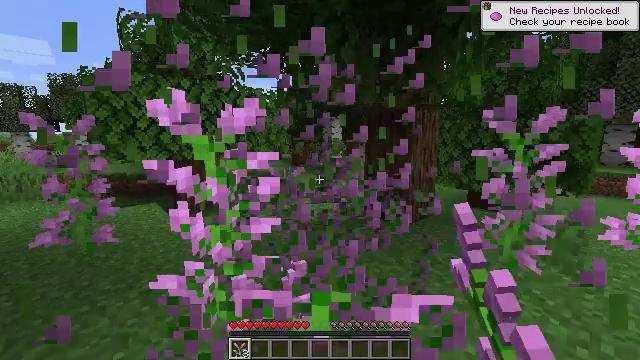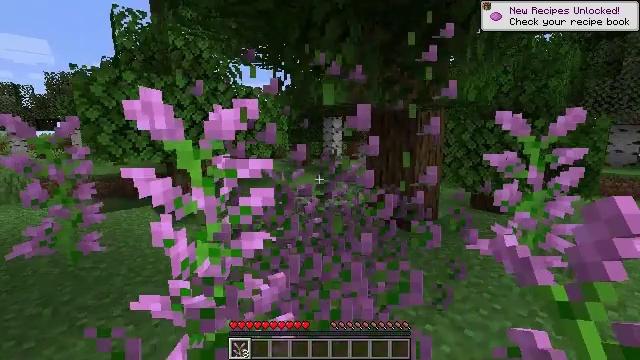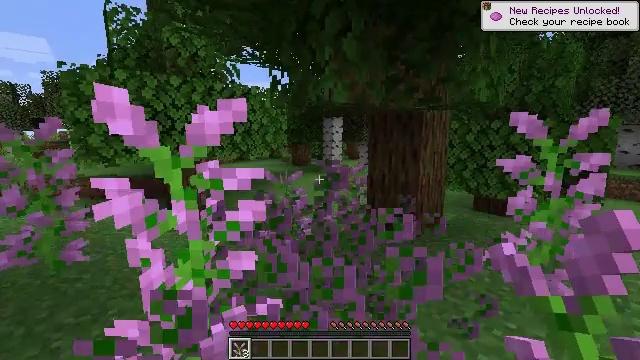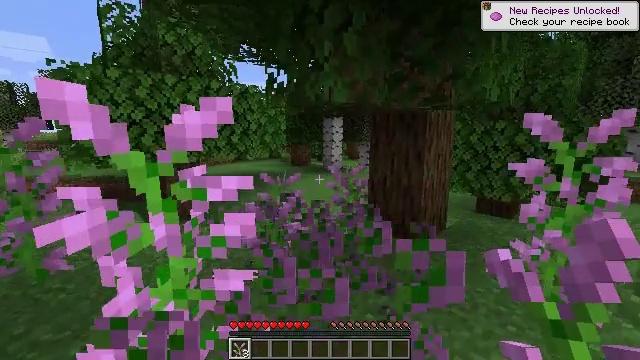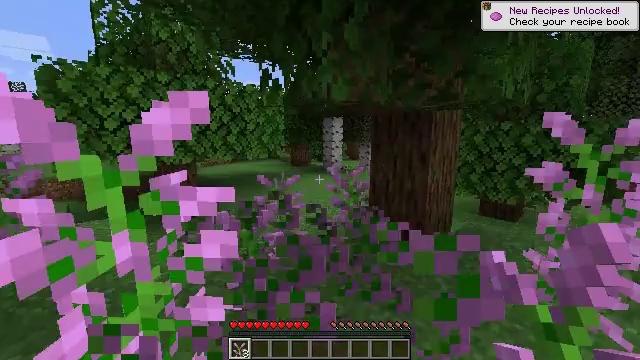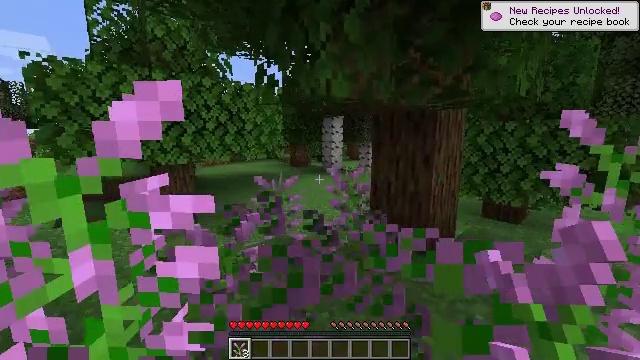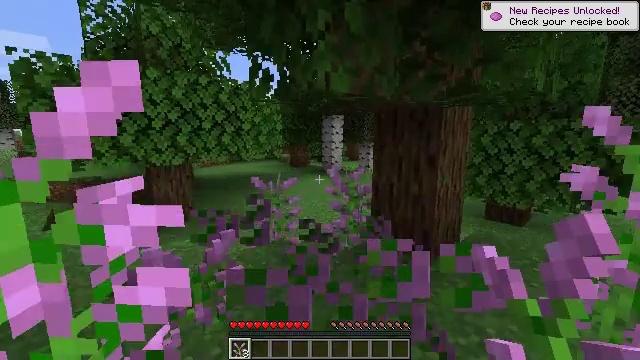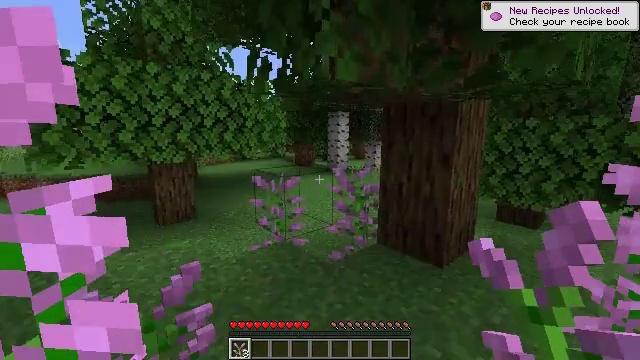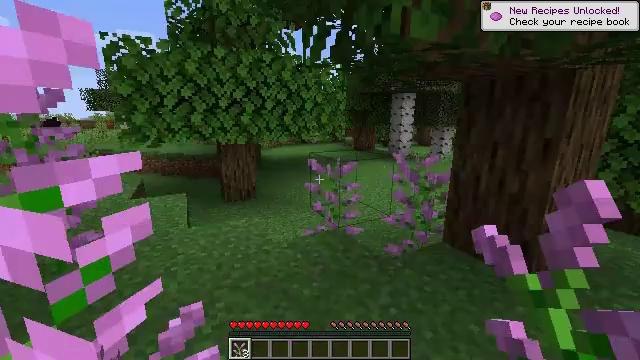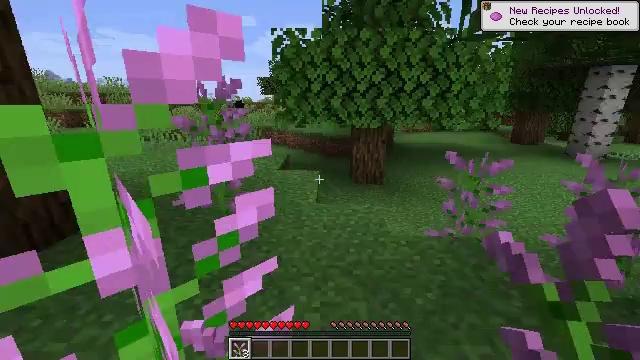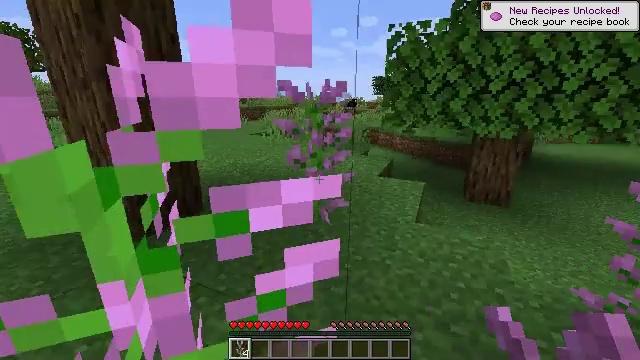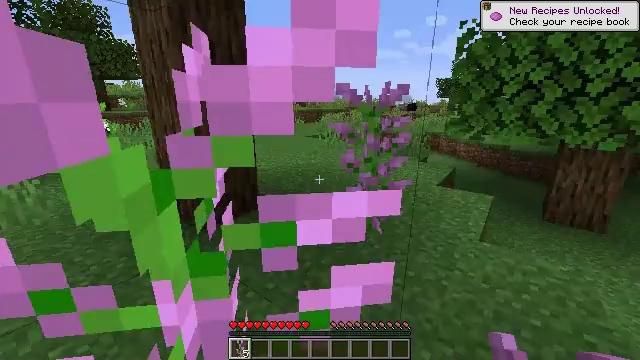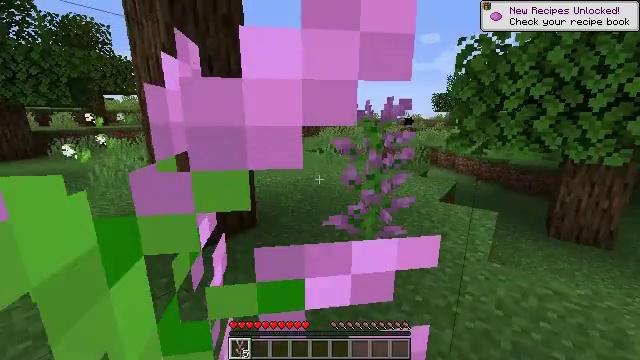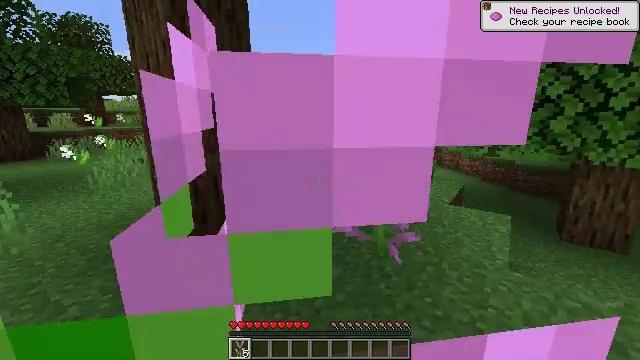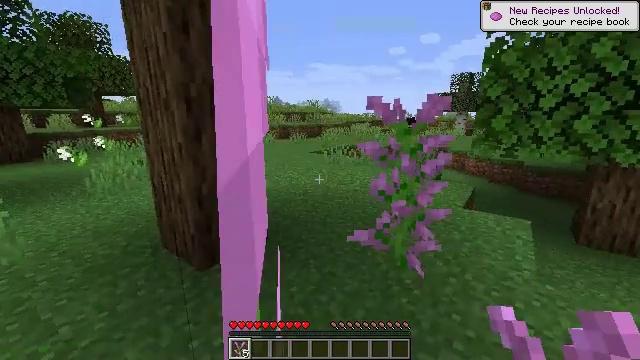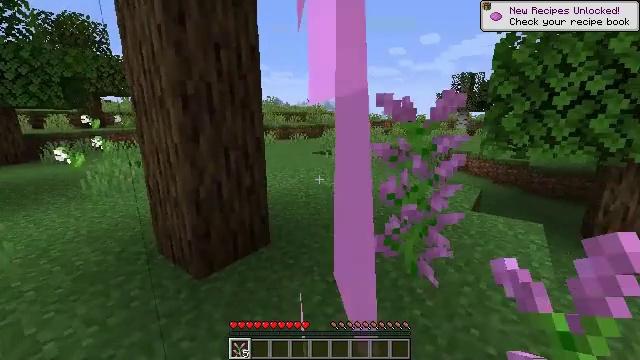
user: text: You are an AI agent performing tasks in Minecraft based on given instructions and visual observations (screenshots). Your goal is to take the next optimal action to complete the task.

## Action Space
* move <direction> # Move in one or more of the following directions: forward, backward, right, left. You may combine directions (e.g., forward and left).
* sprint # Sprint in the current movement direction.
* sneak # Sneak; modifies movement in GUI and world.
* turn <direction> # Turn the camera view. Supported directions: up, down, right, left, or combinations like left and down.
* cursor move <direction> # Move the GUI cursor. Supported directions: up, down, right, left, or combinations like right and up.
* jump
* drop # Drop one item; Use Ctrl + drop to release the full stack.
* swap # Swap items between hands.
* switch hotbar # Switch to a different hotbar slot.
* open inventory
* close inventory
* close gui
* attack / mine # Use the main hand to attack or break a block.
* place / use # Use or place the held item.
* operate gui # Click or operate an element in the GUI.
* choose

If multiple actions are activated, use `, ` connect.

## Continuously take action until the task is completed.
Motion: motion action
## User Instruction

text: Convert materials into magenta dye.
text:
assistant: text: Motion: move forward
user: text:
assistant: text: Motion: move forward
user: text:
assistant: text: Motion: move forward
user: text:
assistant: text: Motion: move forward
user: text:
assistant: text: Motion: move forward
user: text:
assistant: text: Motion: move forward
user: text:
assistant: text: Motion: move forward, turn left
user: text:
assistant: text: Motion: move forward, turn left and down
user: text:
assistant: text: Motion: move forward, turn left and down
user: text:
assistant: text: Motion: move forward, turn left
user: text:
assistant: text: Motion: move forward and move left, turn left
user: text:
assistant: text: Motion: move forward and move left, turn up
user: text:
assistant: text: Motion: move forward and move left
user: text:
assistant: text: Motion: move forward
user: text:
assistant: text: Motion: move forward
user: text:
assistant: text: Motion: move forward
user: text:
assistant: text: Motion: move forward
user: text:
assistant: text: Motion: move forward, sprint
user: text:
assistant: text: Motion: move forward, sprint, turn right
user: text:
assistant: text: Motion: move forward, sprint, turn right
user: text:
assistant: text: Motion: move forward, sprint, turn right
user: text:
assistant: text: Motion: move forward, sprint, turn right
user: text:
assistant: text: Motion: move forward, sprint, turn right
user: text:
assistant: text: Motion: move forward, sprint
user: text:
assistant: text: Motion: move forward, sprint
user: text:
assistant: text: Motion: move forward, sprint, jump
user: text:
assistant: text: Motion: move forward, sprint, jump
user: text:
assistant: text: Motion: move forward, sprint, jump
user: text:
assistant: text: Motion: move forward, sprint, jump
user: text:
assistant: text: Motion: move forward, sprint, jump